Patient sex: M
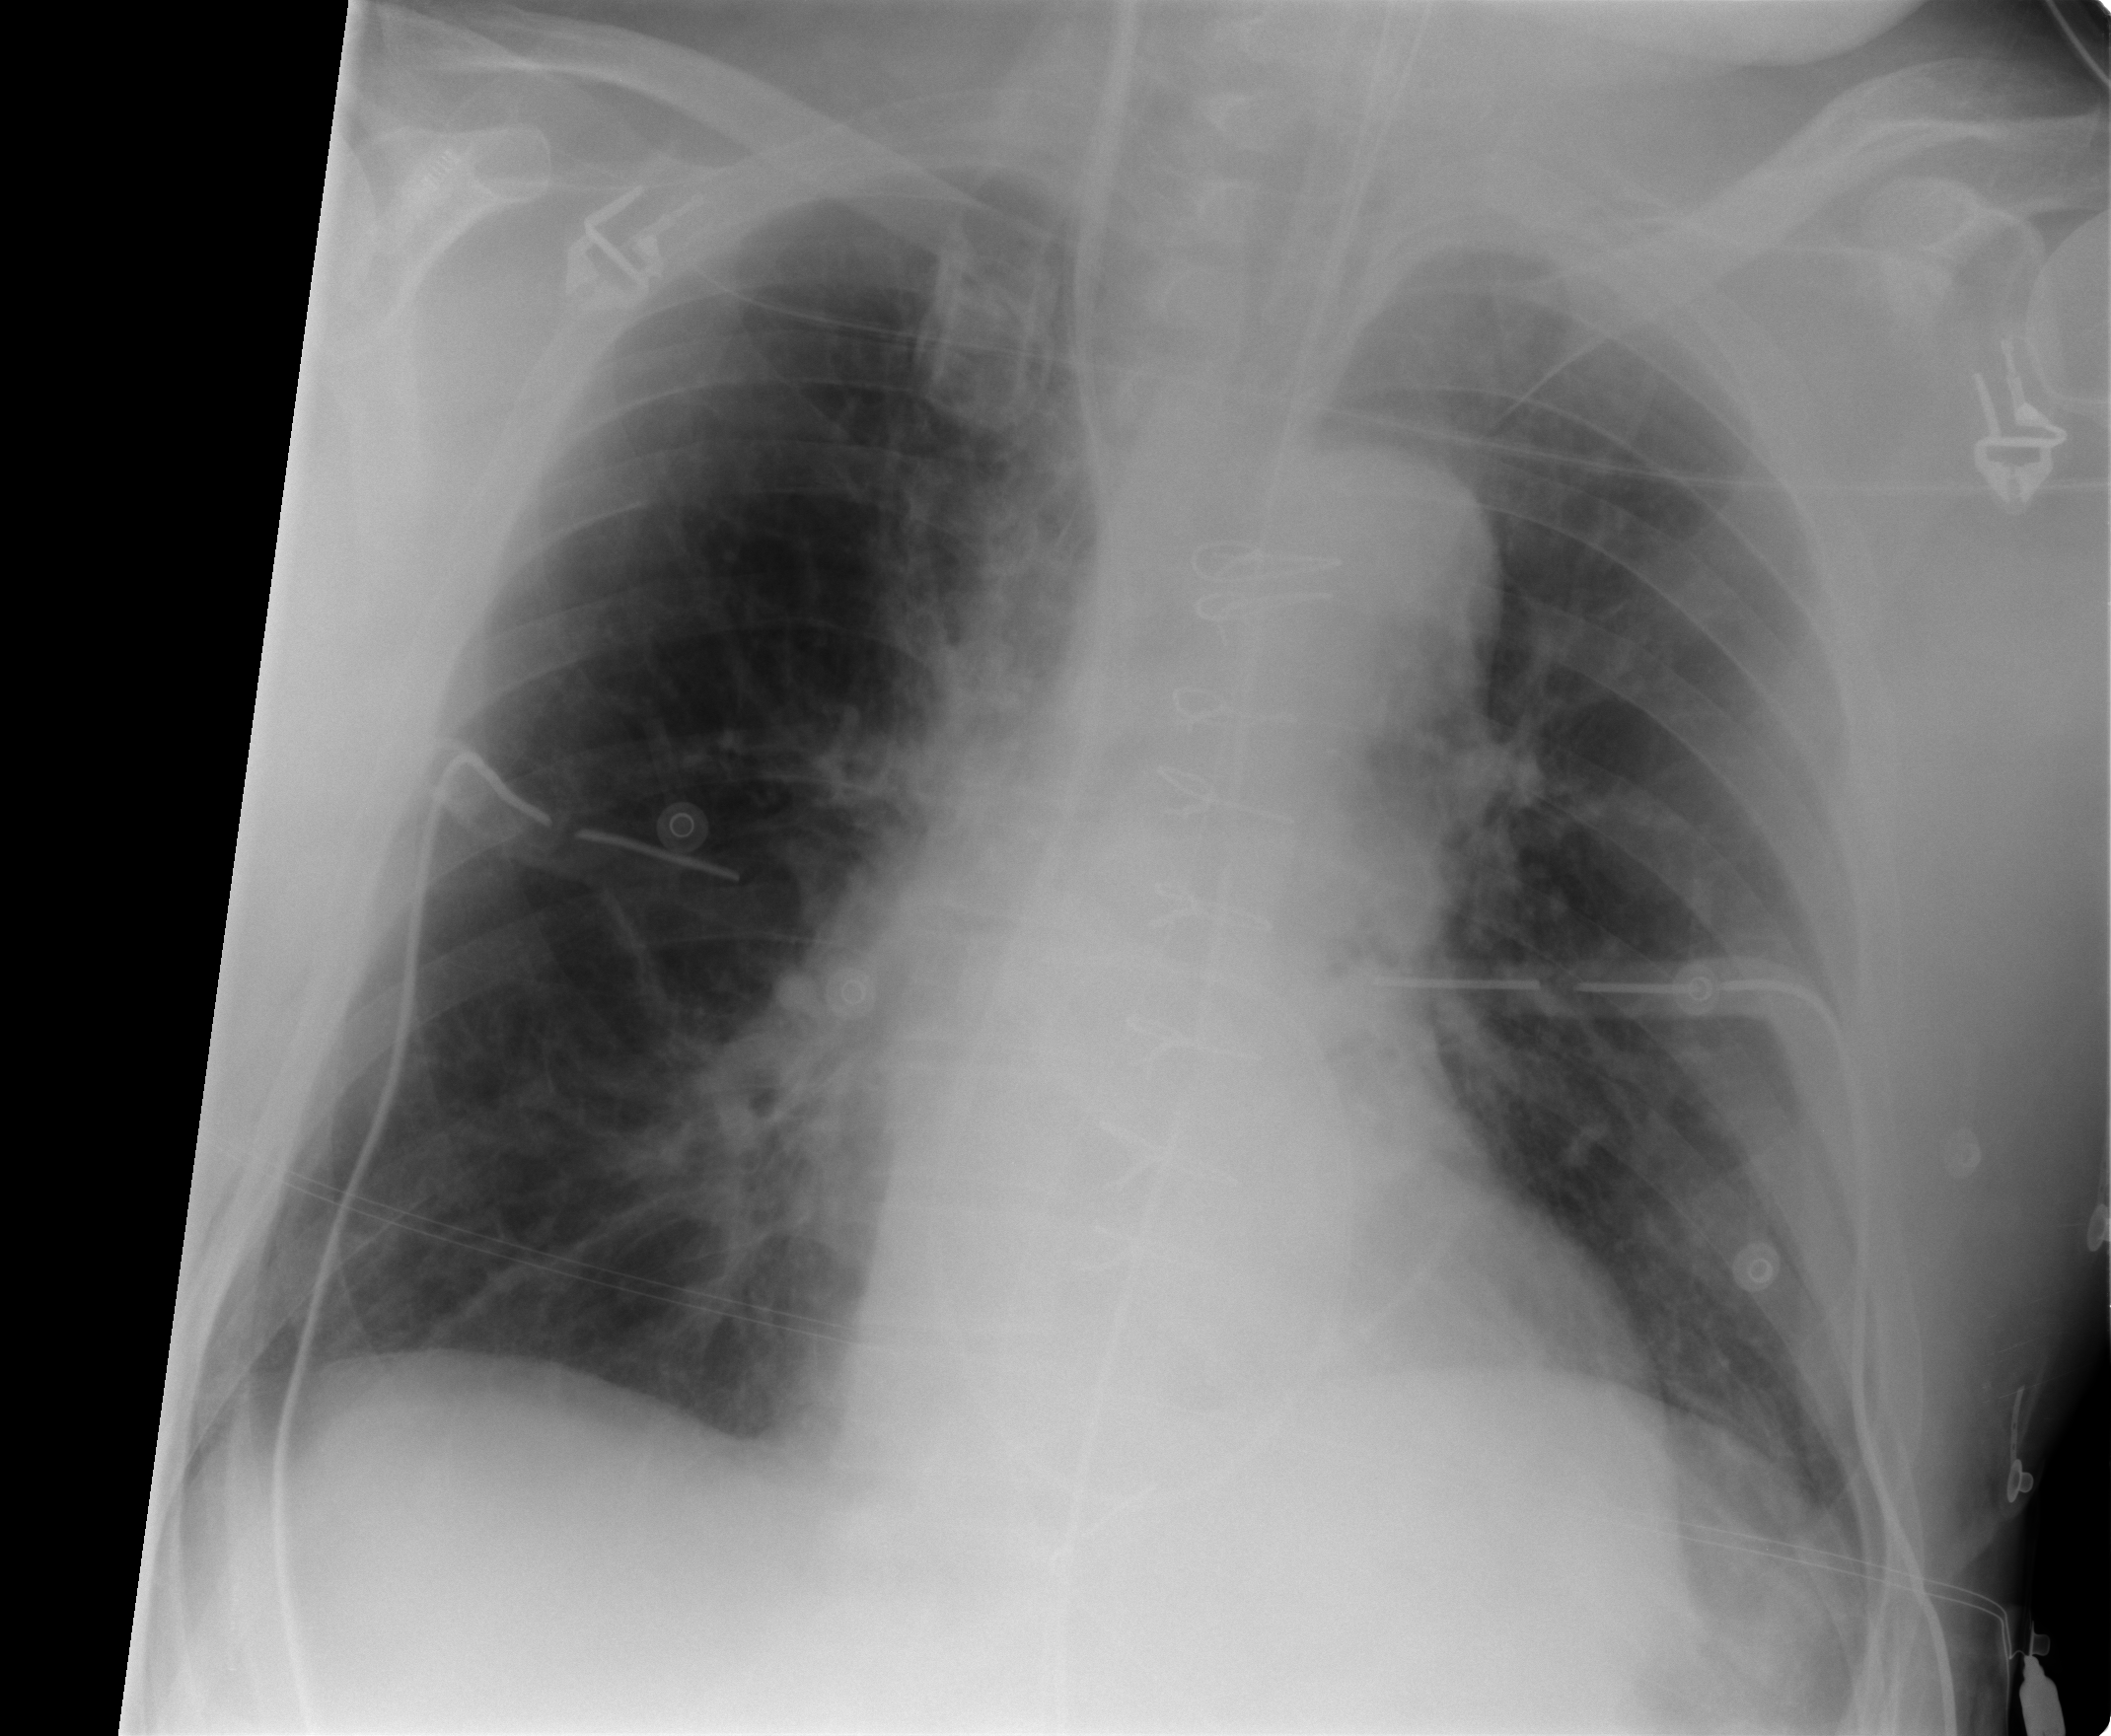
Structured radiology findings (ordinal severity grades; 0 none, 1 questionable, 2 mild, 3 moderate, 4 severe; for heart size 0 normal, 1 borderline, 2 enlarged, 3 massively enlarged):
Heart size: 0
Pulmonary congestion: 2
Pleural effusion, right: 0
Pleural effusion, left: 0
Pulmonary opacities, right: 0
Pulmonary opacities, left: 0
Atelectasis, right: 2
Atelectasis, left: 2